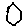
Label: hexagon